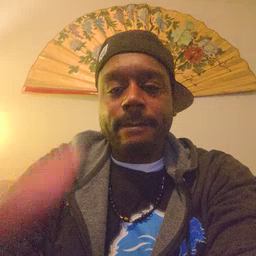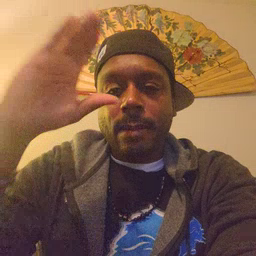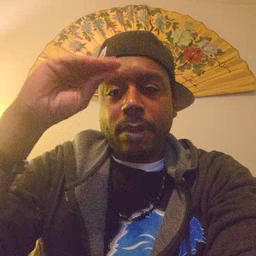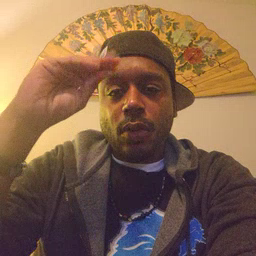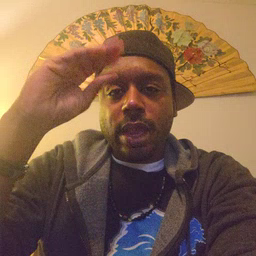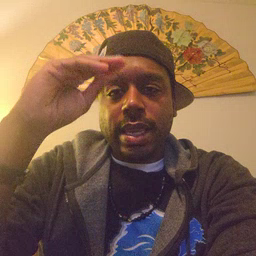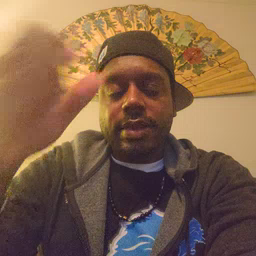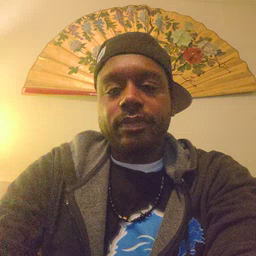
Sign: boy